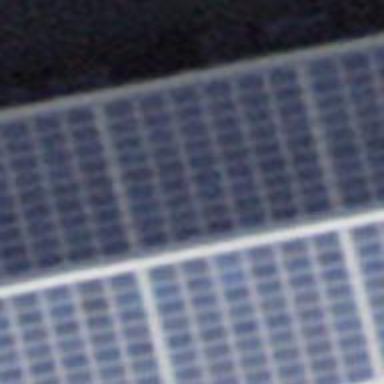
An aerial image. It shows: Solar power generator utilizing photovoltaic technology with solar photovoltaic panels.